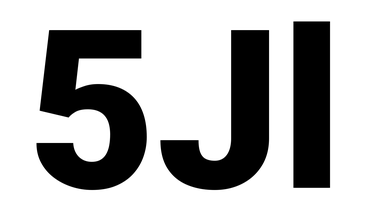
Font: Roboto_Black